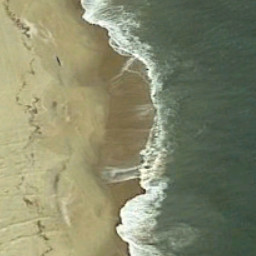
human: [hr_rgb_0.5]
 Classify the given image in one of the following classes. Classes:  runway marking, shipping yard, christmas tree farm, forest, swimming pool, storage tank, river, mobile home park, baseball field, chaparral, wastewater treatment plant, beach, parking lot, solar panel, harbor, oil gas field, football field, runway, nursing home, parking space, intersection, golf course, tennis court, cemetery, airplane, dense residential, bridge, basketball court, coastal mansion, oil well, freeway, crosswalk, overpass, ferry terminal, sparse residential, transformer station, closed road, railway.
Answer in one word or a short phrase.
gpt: beach